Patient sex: M
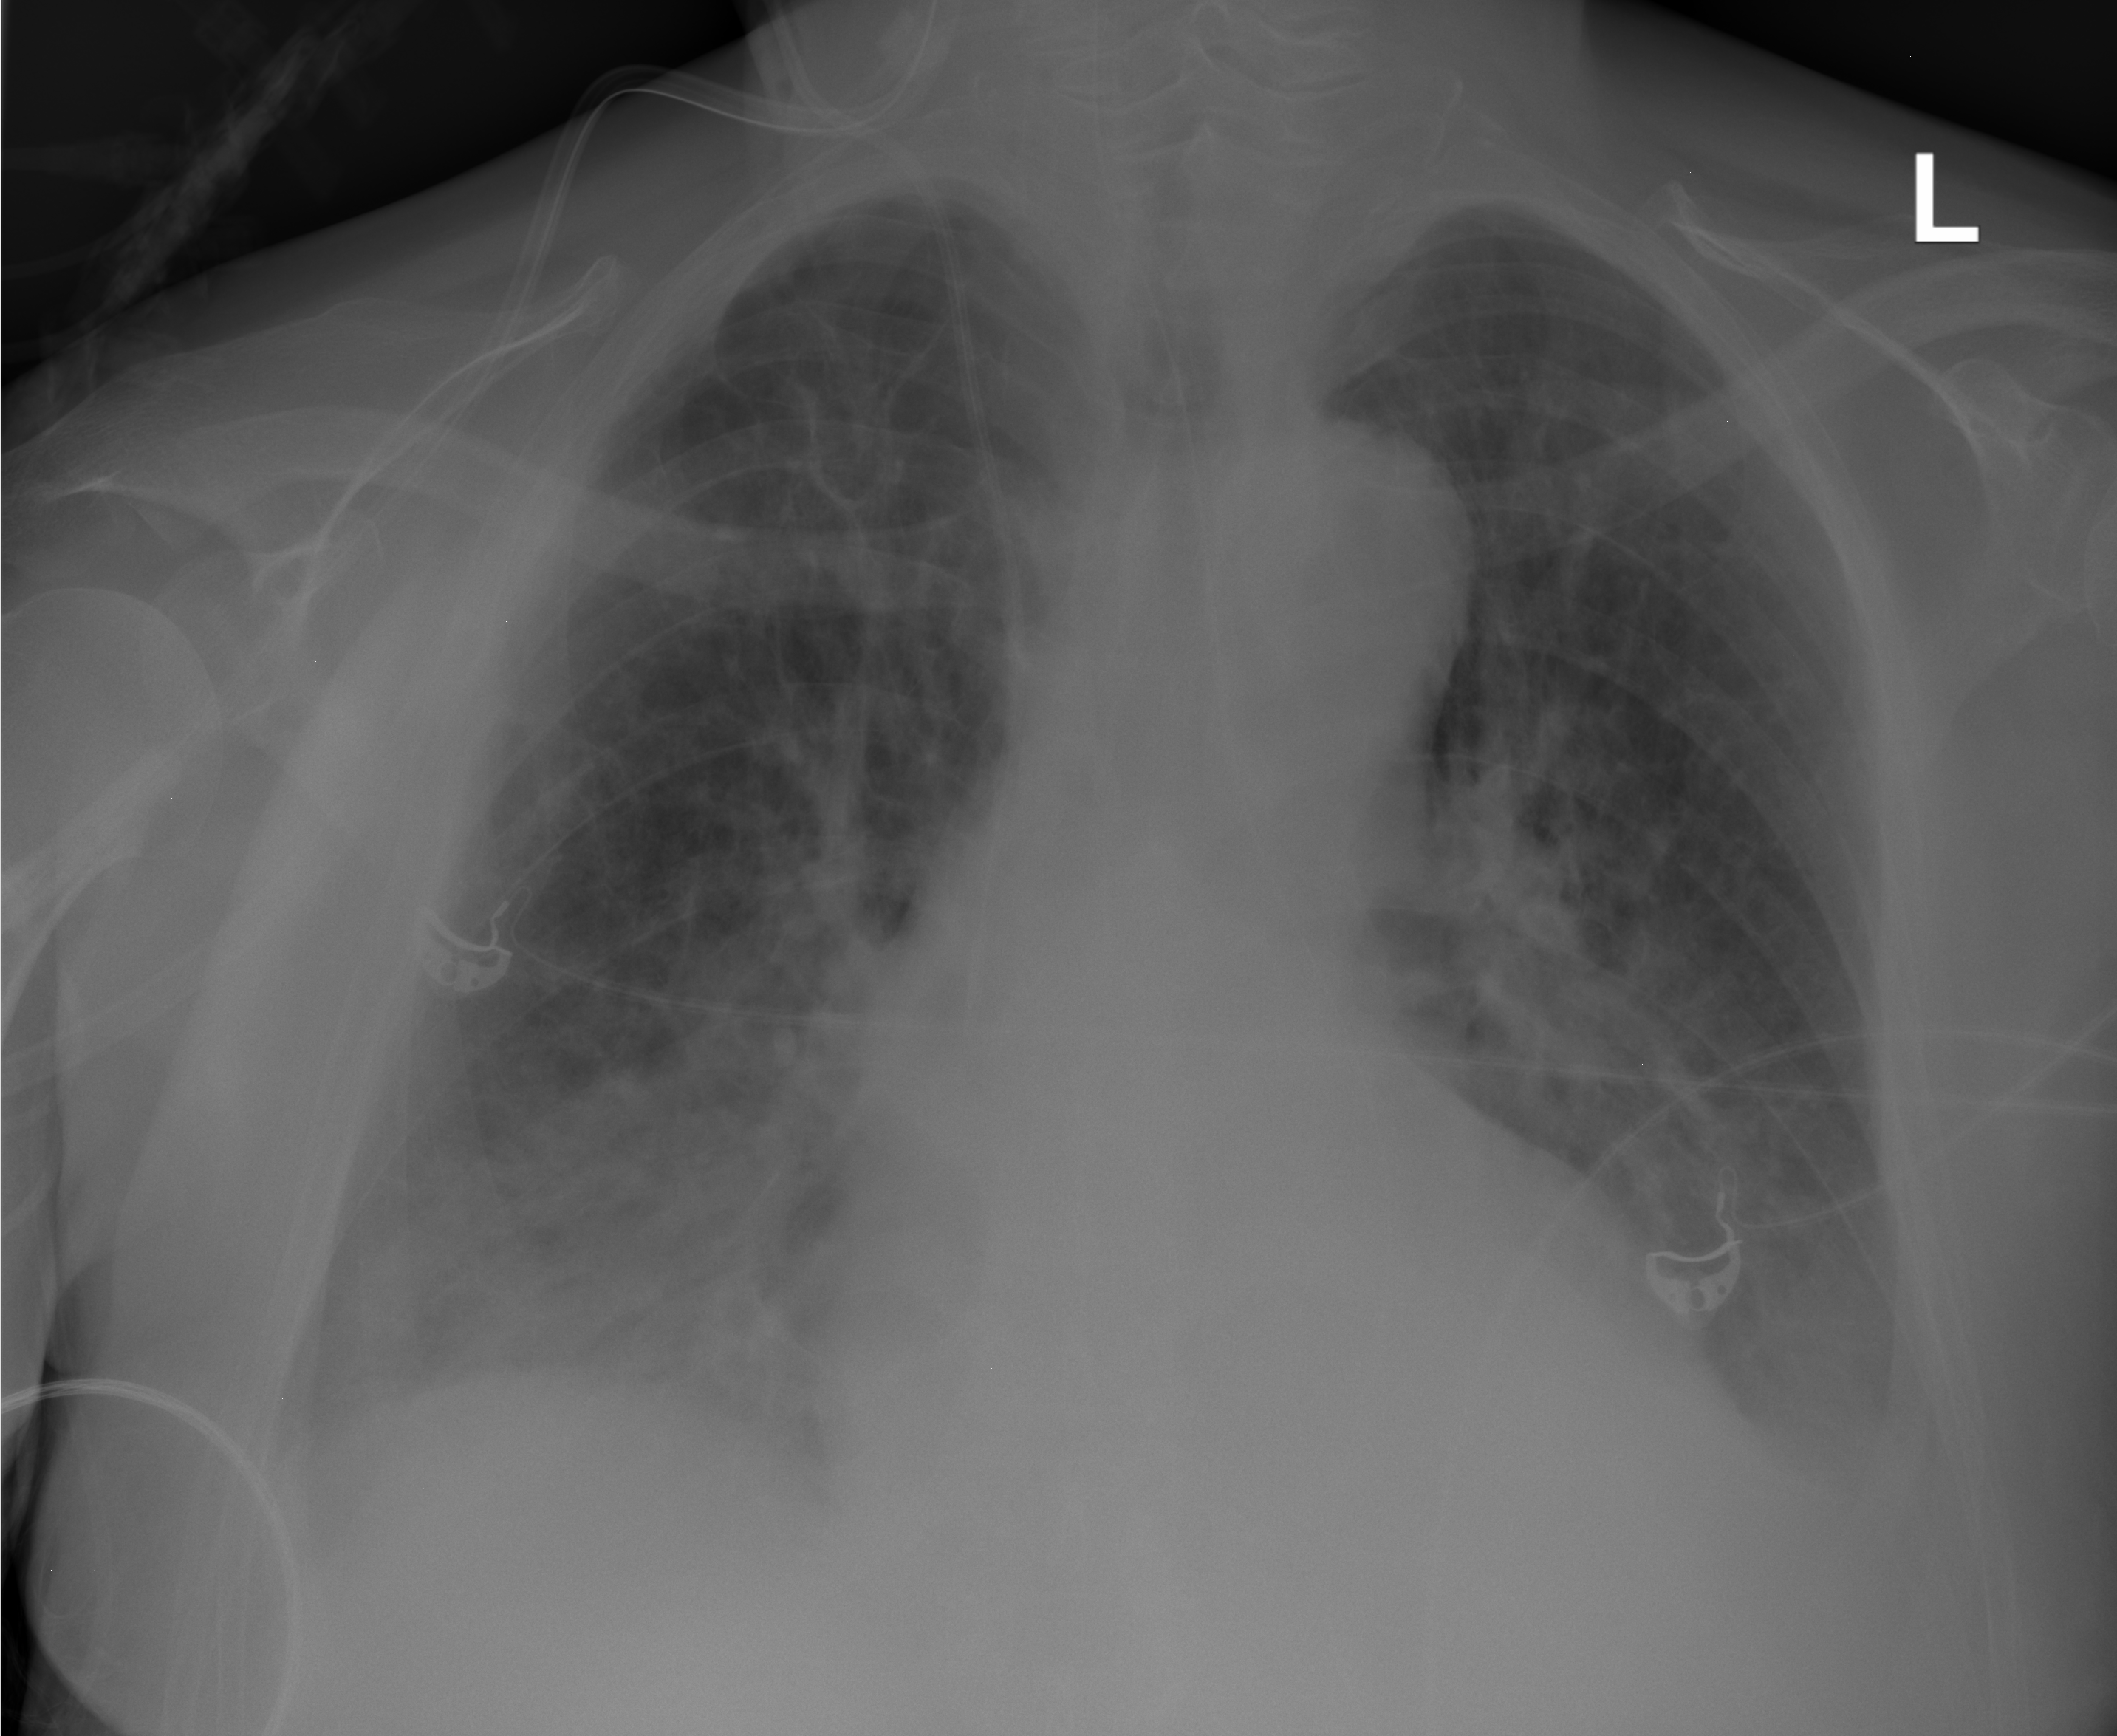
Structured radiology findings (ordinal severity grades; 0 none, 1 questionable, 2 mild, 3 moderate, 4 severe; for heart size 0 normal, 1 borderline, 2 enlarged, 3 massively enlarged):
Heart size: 0
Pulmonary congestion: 0
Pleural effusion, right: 2
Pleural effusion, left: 2
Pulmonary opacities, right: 3
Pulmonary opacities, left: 2
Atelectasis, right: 2
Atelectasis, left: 2